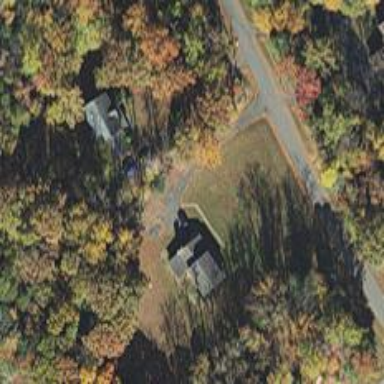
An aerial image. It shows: Driveway.